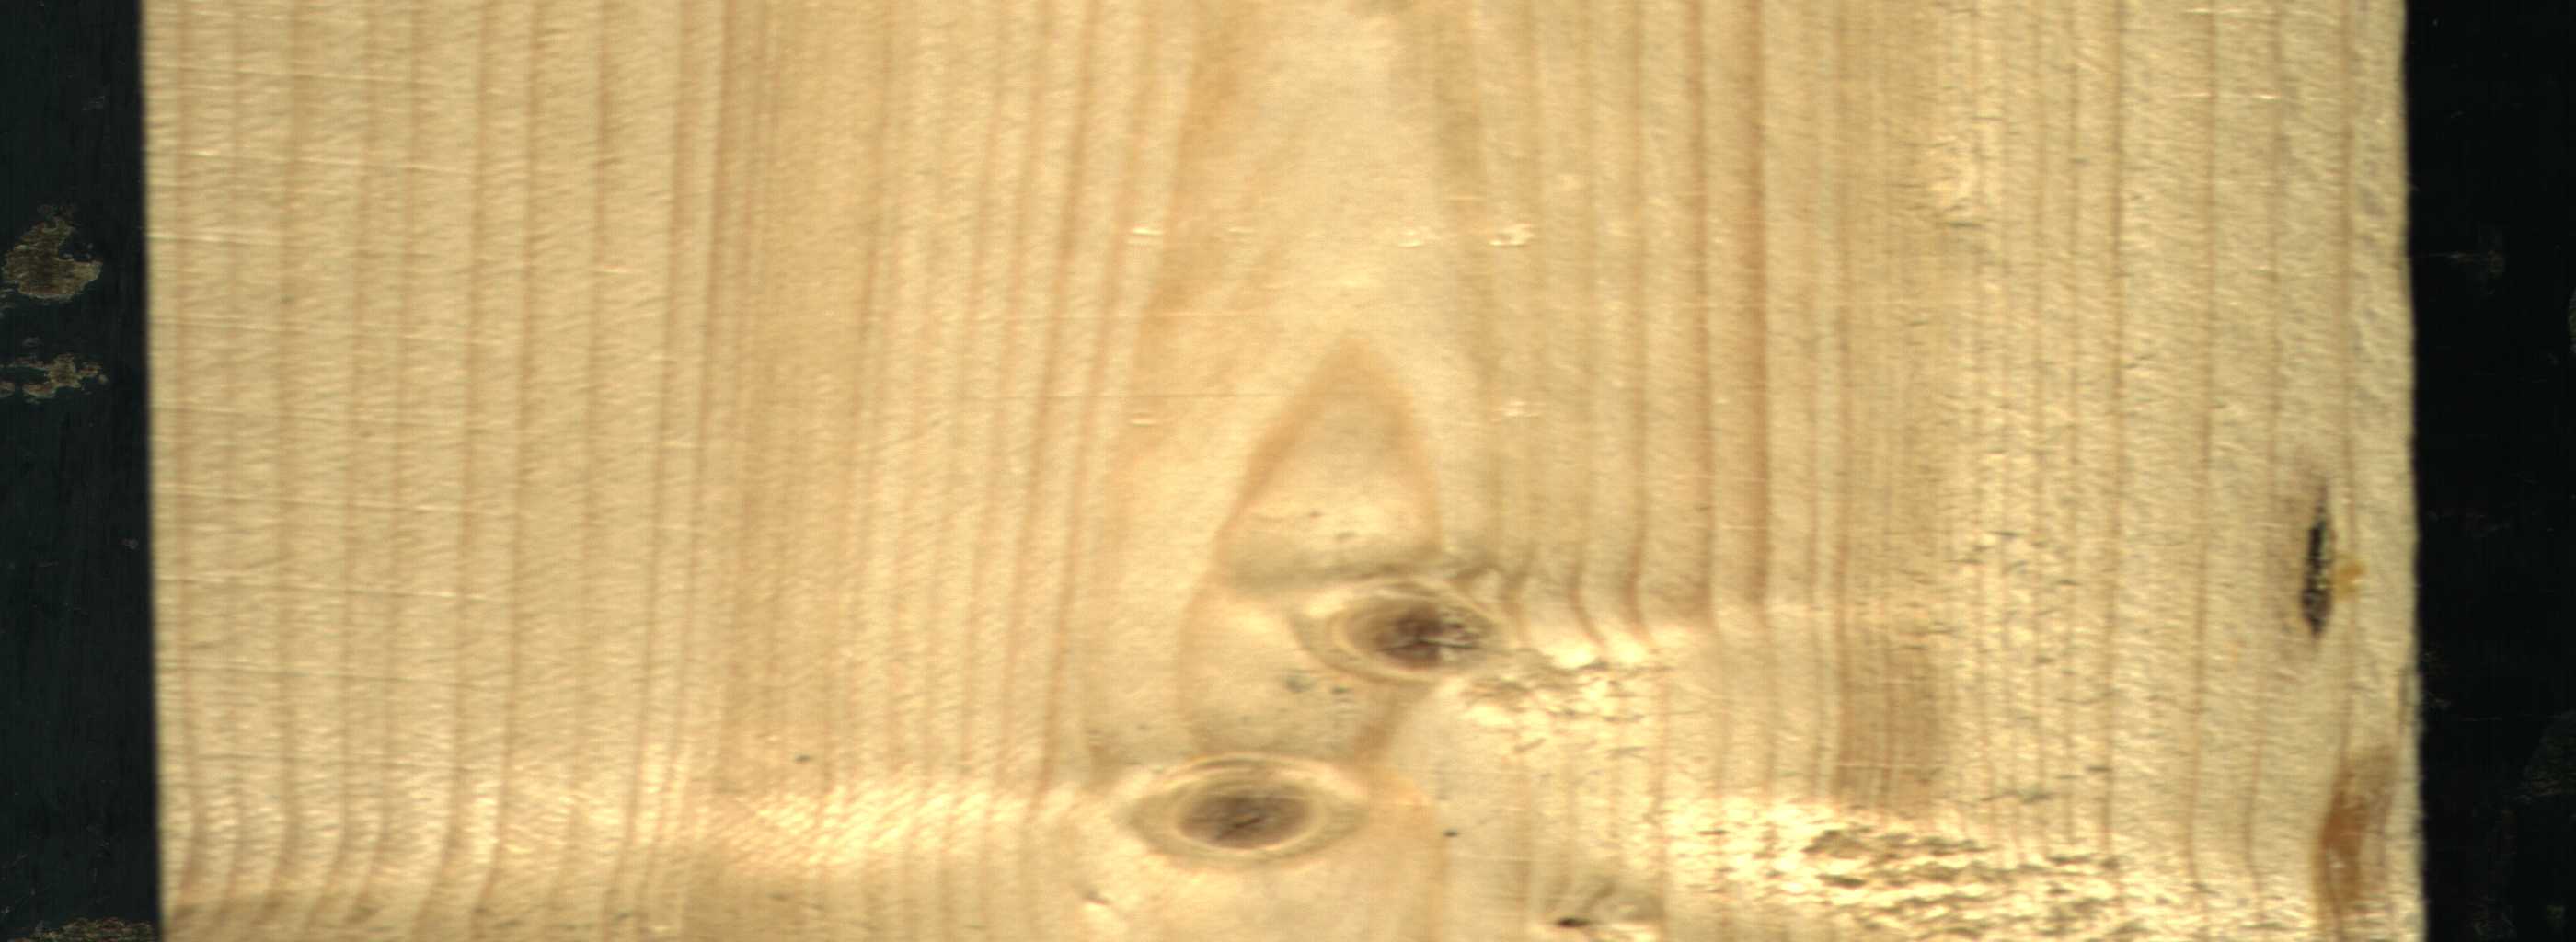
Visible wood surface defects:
resin
Quartzity
Live_Knot
Live_Knot